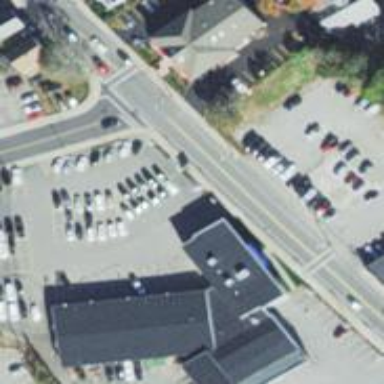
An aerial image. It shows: Car shop building.